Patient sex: F
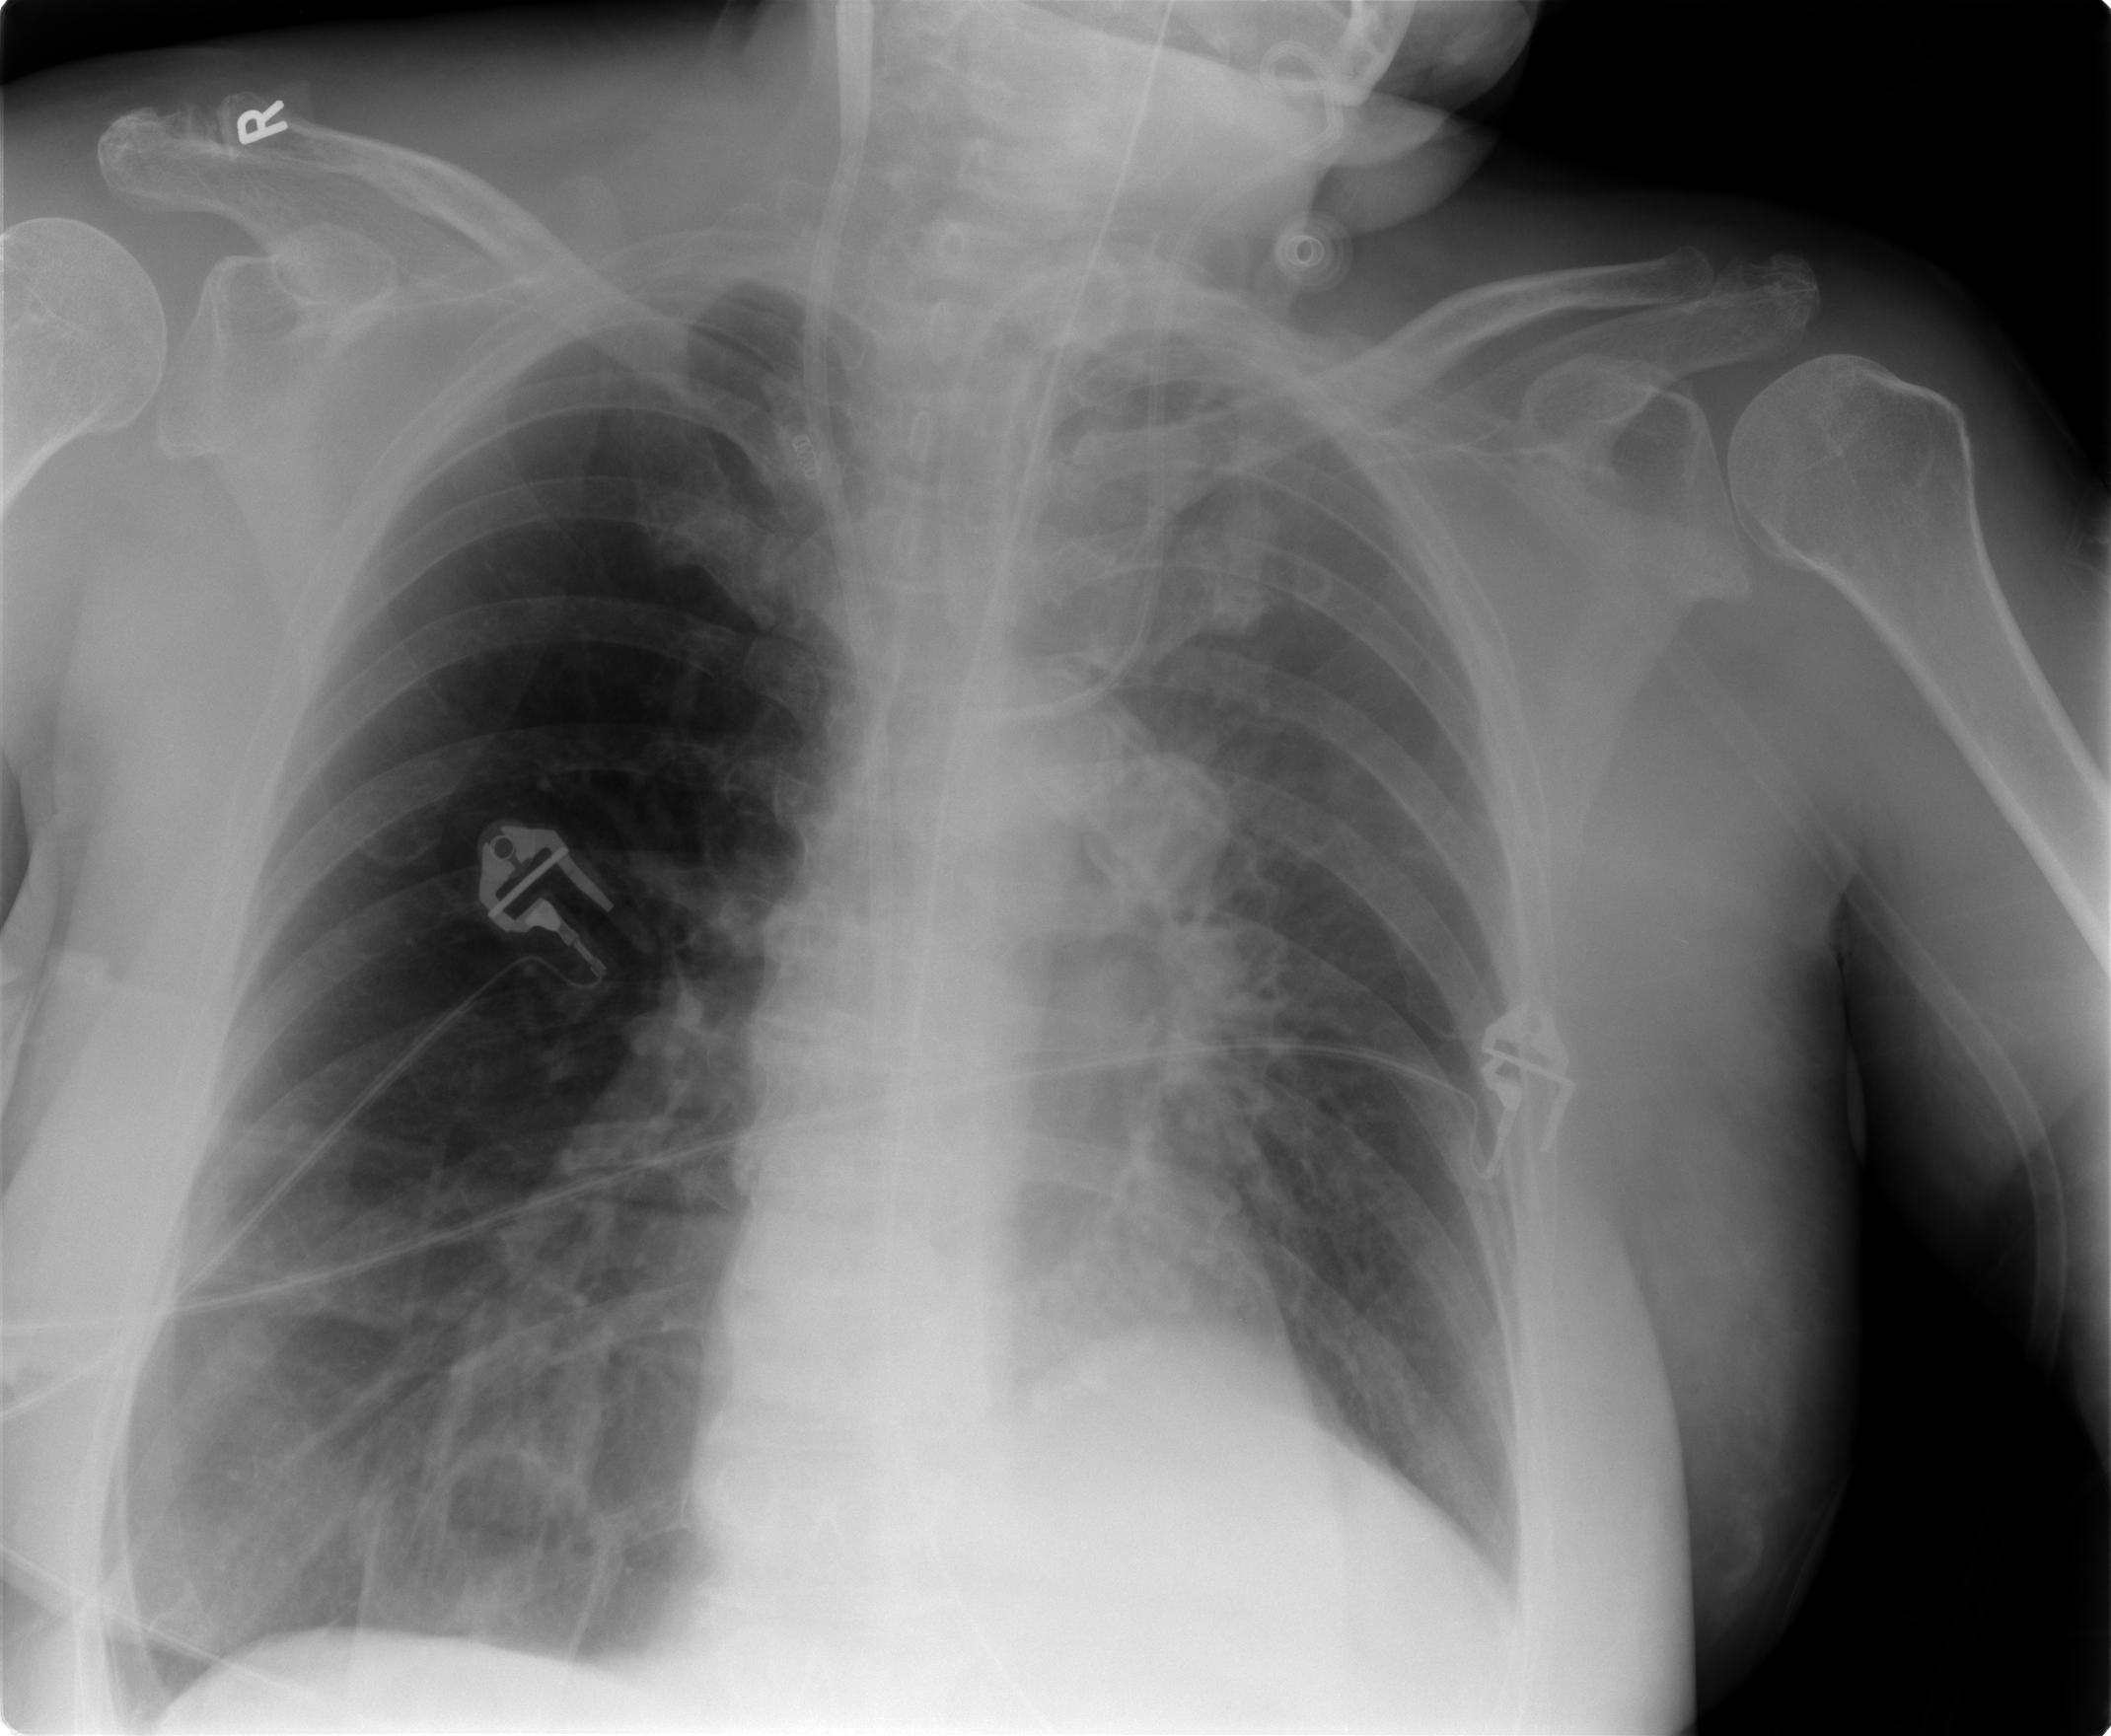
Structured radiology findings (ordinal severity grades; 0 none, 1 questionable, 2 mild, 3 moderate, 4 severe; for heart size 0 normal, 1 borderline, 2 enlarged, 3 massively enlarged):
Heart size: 0
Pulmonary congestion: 0
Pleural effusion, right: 0
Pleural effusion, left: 0
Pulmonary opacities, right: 0
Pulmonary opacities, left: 0
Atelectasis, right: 2
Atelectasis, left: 0